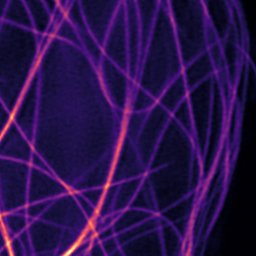
Label: Super-resolution Microtubules image